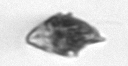
Label: Kryptoperidinium_triquetrum